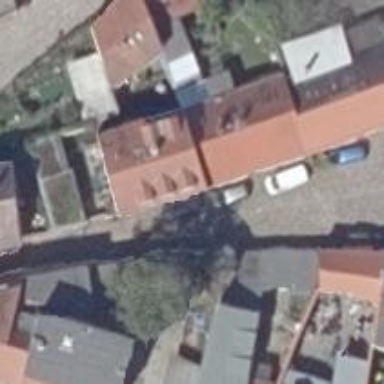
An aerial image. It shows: Residential road.